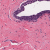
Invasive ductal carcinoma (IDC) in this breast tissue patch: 0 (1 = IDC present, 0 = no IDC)